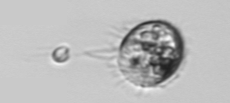
Label: Balanion